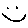
Label: smiley face